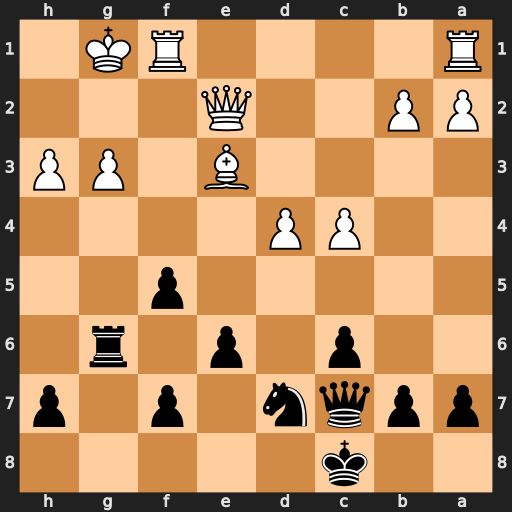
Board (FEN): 2k5/ppqn1p1p/2p1p1r1/5p2/2PP4/4B1PP/PP2Q3/R4RK1
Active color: b
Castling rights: -
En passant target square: -
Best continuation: Qxg3+ Kh1 Qxh3+ Qh2 Qxe3